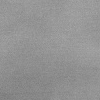
Atmospheric dust classification: dusty